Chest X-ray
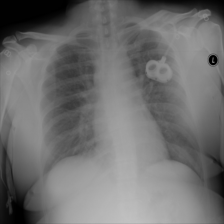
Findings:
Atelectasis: negative
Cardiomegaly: negative
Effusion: negative
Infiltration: negative
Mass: negative
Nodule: negative
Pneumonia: negative
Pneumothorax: negative
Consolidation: negative
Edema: negative
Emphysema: negative
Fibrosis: negative
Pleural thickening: negative
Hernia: negative